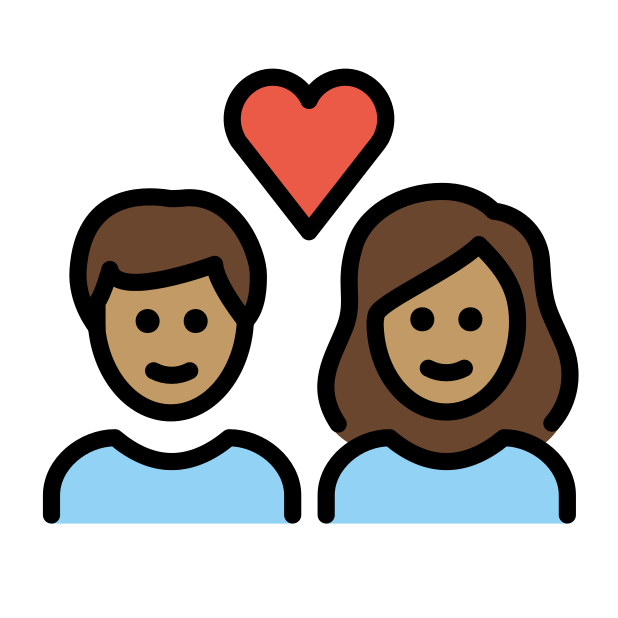
couple with heart: medium skin tone